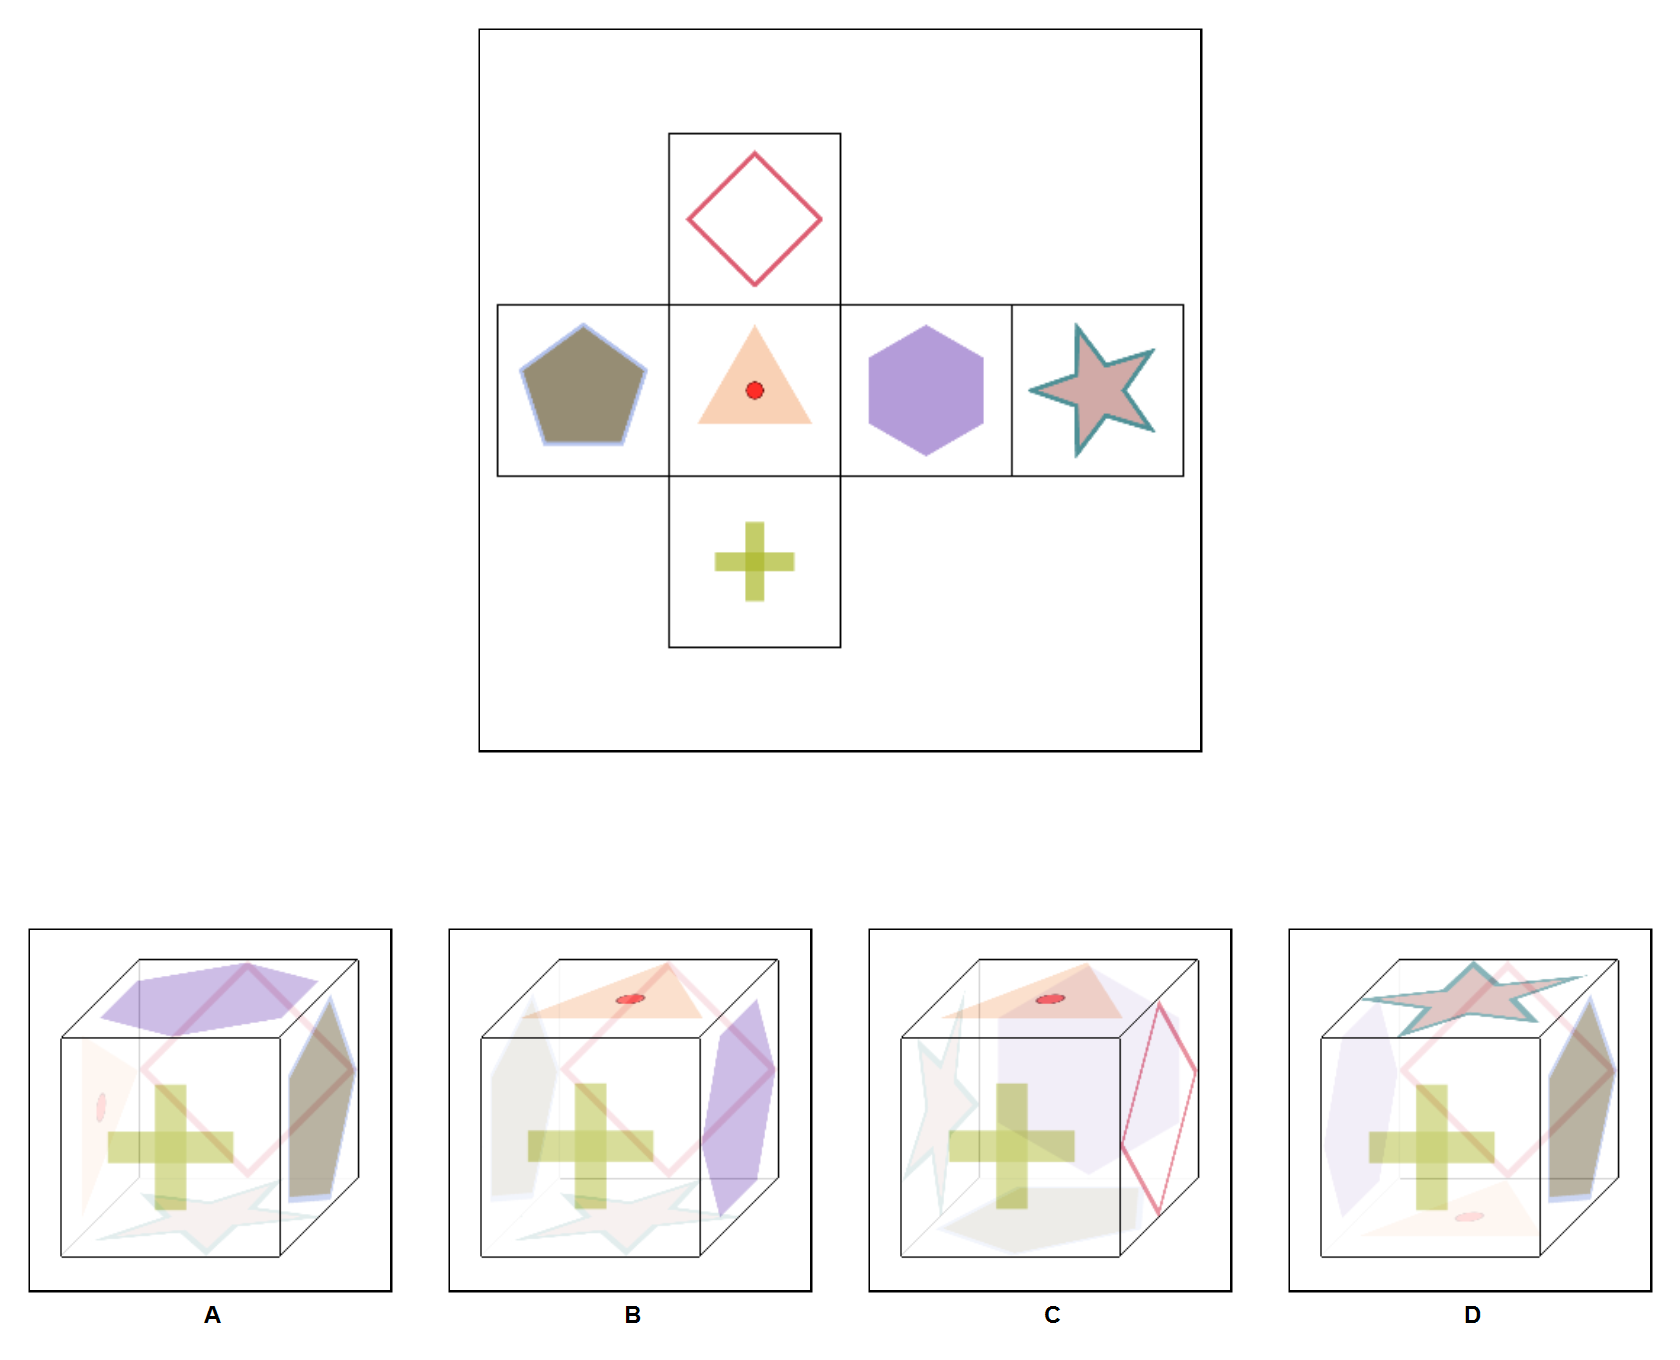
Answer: B